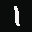
Label: 1